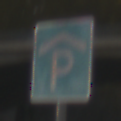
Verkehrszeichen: Parkhaus
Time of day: MorningAfternoon
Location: Outdoor (Suburban)
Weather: PartlyCloudy
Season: NotSpecified
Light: Natural